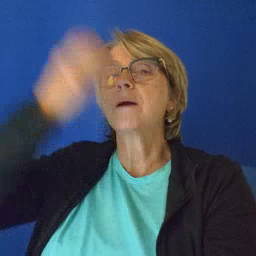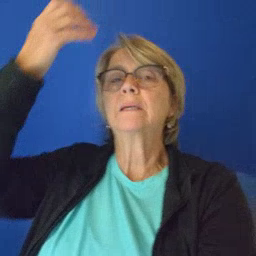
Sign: giraffe